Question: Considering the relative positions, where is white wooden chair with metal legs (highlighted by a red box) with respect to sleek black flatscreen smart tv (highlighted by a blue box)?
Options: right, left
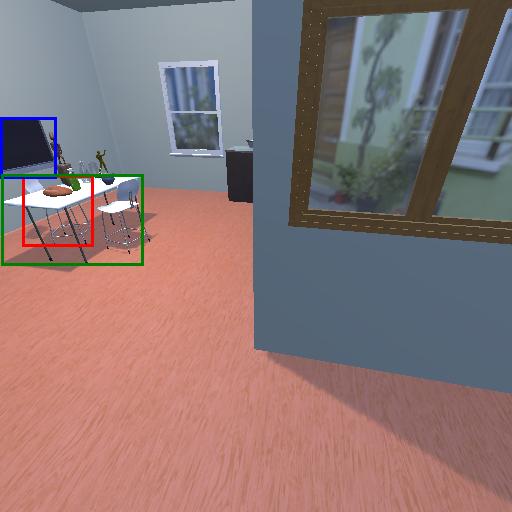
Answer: right